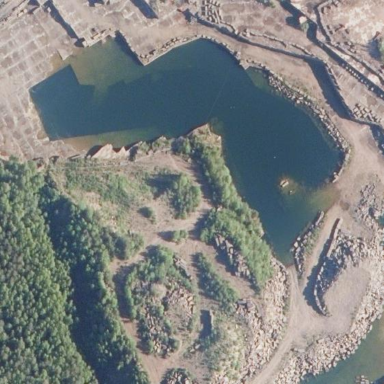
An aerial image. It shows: Quarry area.